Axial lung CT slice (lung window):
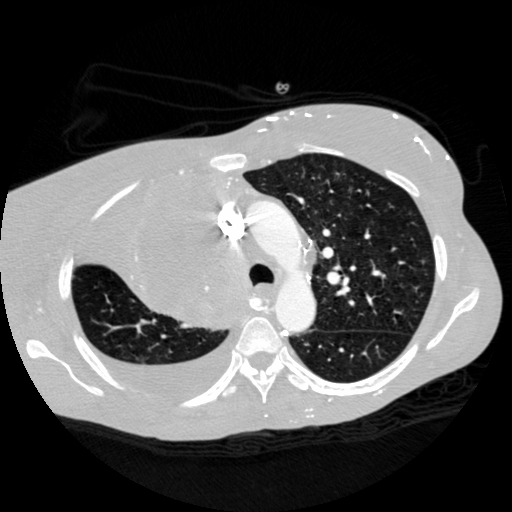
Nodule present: no